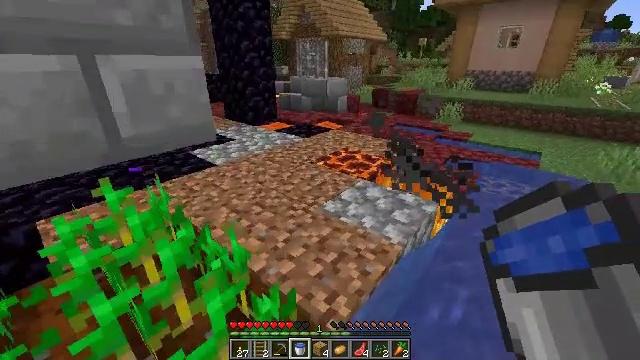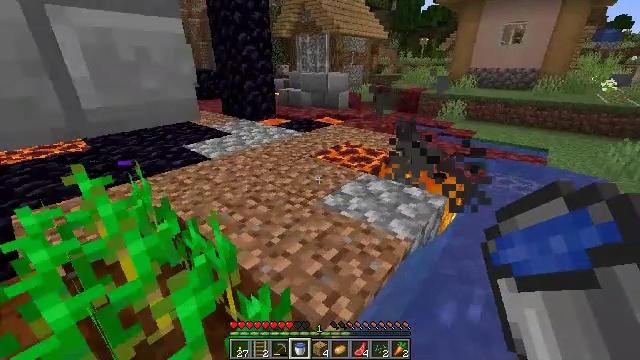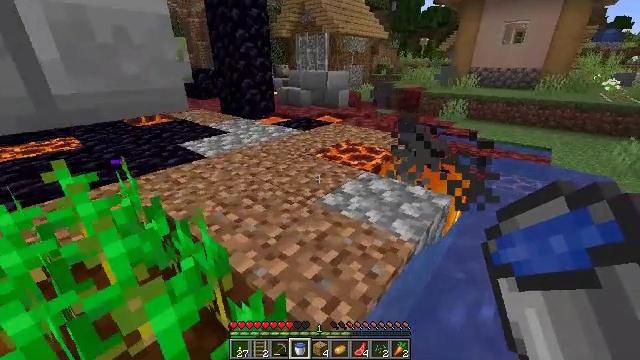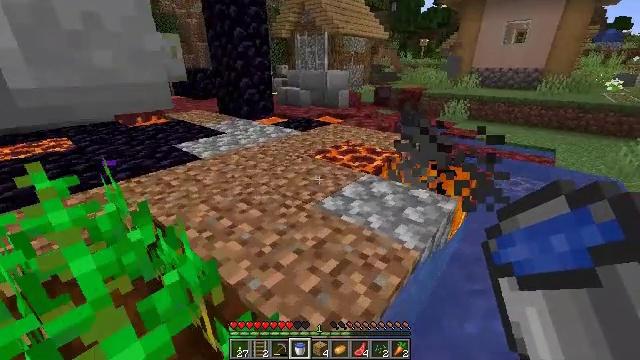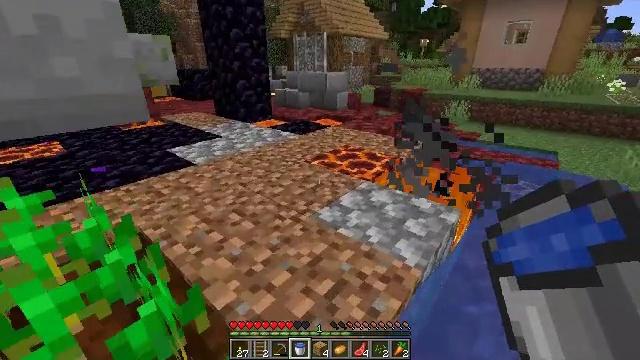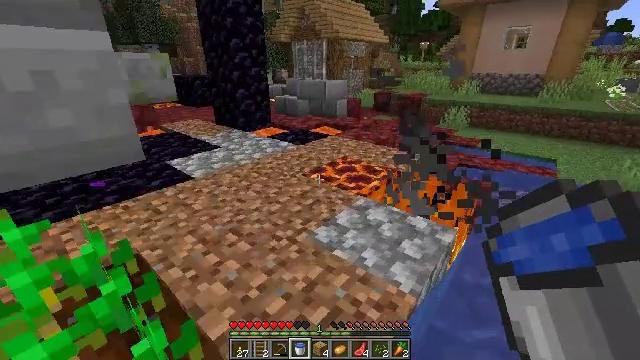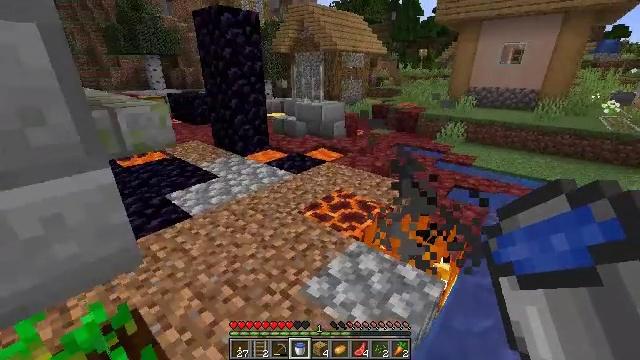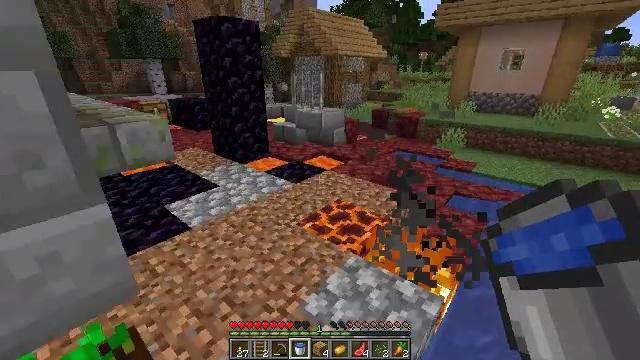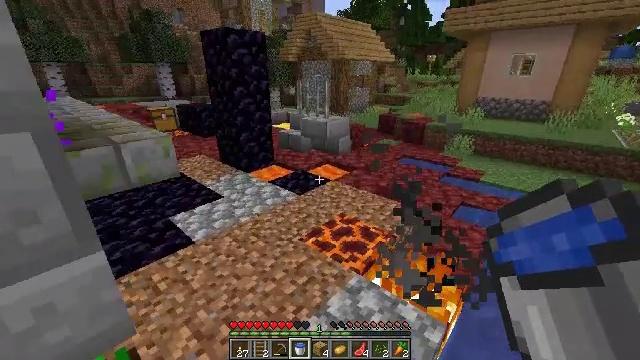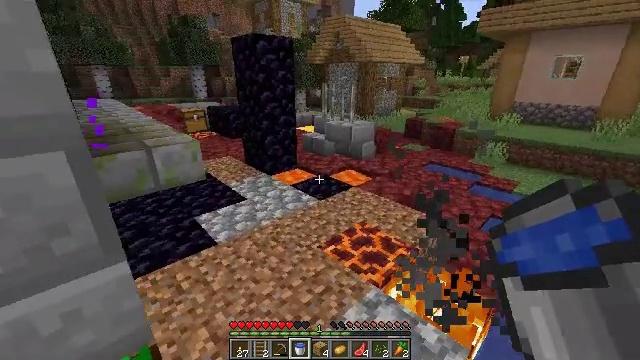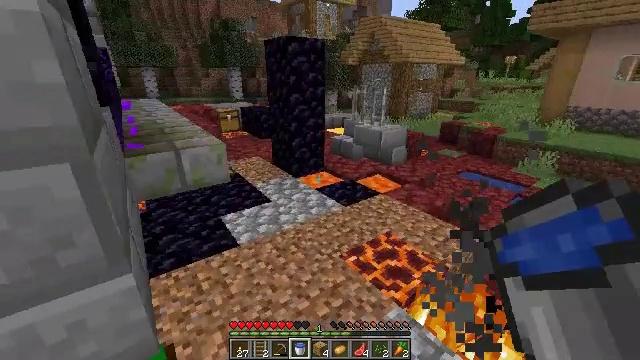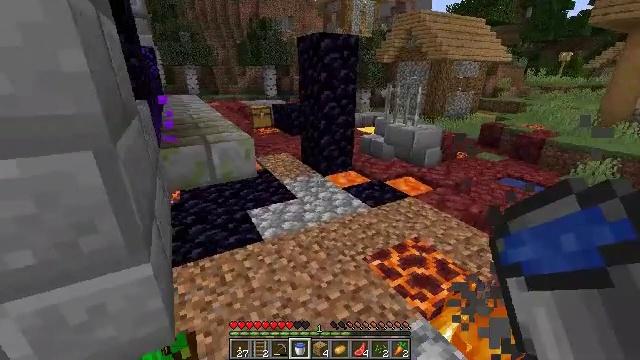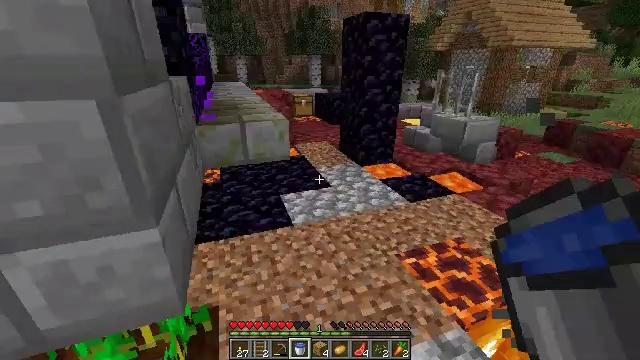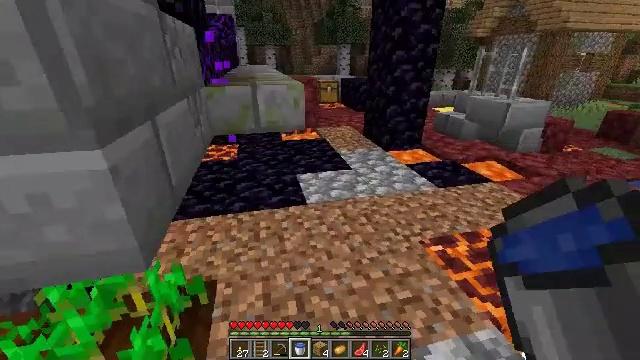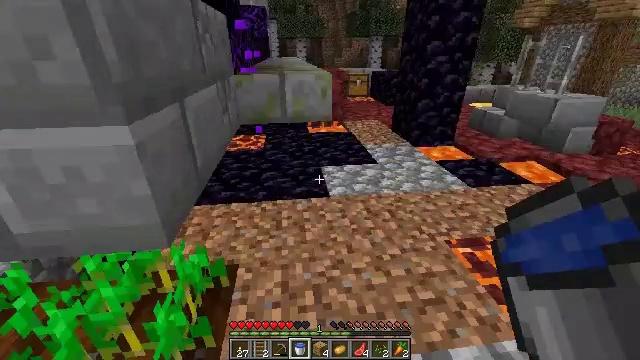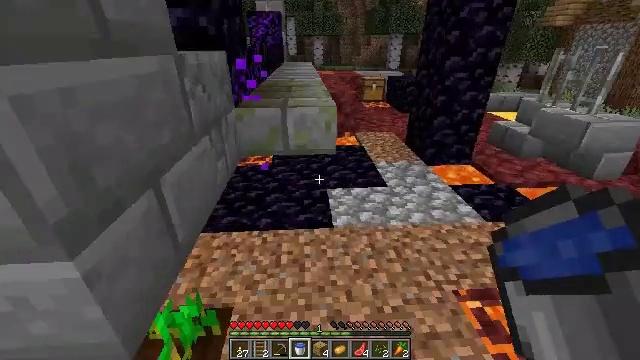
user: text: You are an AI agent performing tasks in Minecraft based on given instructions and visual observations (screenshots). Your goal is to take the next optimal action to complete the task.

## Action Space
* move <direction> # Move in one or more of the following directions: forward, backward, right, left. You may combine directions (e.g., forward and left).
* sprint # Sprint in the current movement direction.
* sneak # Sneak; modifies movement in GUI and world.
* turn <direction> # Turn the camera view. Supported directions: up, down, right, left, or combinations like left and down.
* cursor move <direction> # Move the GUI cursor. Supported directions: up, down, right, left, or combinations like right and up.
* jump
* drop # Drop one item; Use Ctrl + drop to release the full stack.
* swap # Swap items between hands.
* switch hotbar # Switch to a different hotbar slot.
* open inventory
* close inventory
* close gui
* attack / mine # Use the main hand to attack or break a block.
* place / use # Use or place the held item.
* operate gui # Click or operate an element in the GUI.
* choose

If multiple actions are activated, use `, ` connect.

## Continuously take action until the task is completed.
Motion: motion action
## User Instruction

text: Break the cracked stone bricks for materials.
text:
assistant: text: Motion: move forward, jump
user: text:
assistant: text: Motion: move forward, jump
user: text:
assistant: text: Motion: move forward, jump
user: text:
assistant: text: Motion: move forward, jump
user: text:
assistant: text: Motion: move forward, jump
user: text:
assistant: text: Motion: move forward, jump
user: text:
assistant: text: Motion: move forward, jump
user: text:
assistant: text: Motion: move forward, turn left, jump
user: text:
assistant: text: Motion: move forward, turn left, jump
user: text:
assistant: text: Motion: move forward, turn left, jump
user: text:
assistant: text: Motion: move forward, turn left, jump
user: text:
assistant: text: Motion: move forward, turn left and down, jump
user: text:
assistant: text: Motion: move forward, turn left and down, jump
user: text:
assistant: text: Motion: move forward, turn left and down, jump
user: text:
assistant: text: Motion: move forward, turn left, jump
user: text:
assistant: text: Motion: move forward, turn left, jump
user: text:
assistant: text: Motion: move forward, turn left, jump
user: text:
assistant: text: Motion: move forward, turn left, jump
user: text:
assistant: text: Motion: move forward, turn left, jump
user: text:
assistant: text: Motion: move forward, turn left and down
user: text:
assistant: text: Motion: move forward, turn left and down
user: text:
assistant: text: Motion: turn left and down
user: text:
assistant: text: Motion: turn left and down
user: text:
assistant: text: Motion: turn left
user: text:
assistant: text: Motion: turn left and up
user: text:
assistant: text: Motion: turn left and up
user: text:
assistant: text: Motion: turn right and up
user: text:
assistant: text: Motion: turn right and up, attack / mine
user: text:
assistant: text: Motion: attack / mine
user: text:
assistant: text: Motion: attack / mine